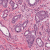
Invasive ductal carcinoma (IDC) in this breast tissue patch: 1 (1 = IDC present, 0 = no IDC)